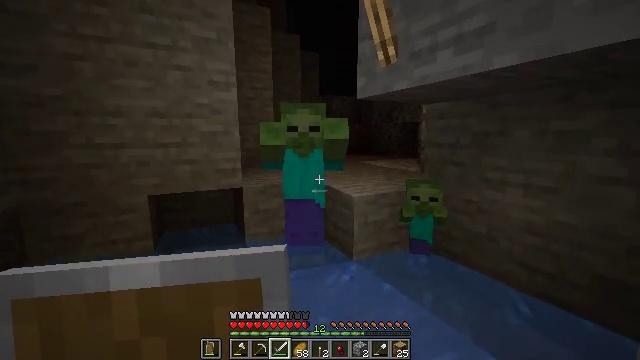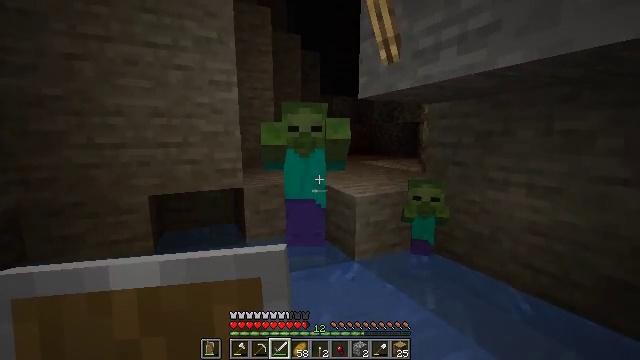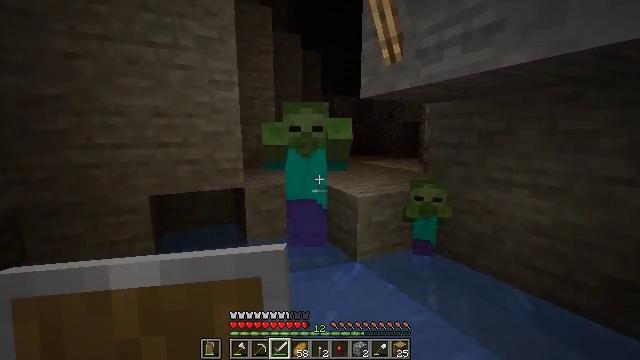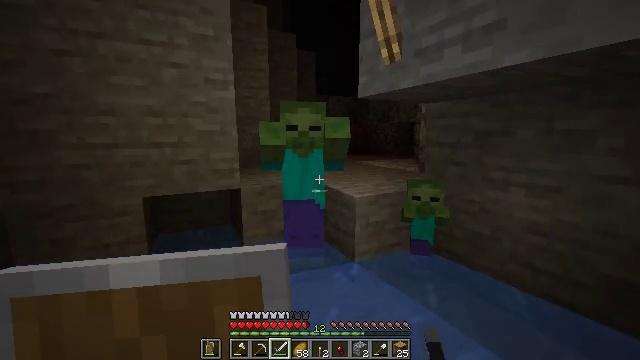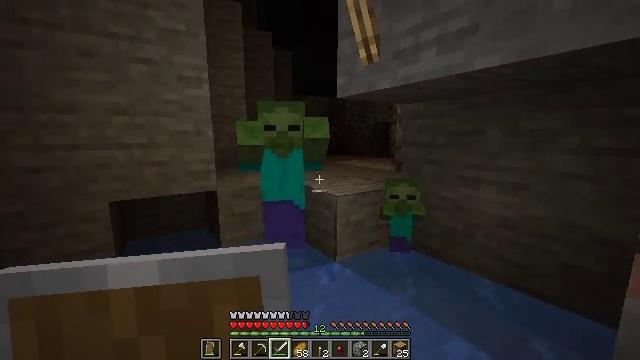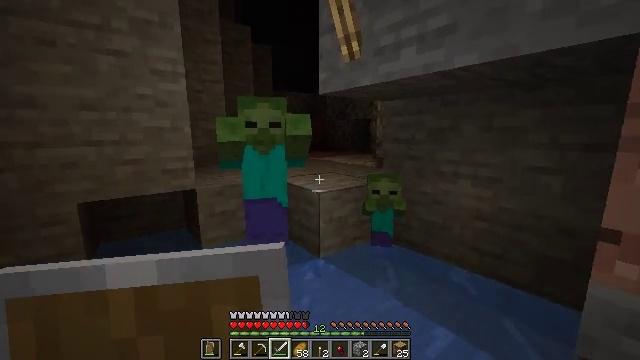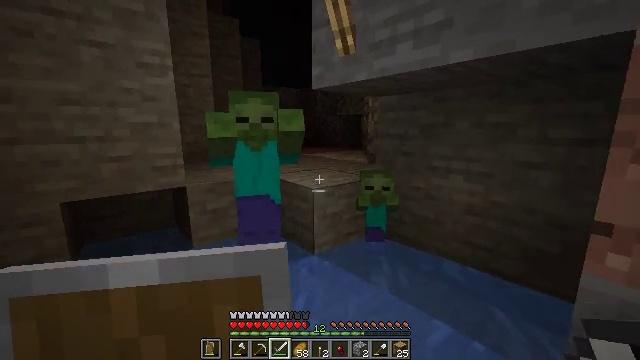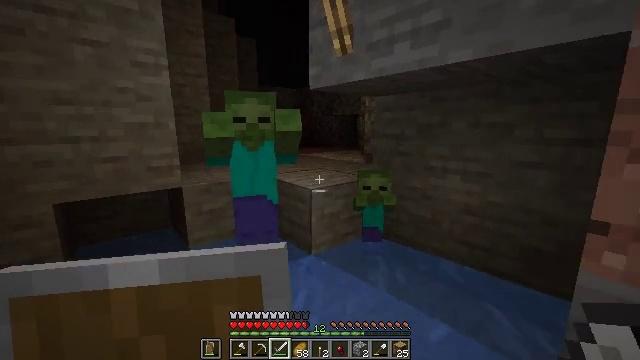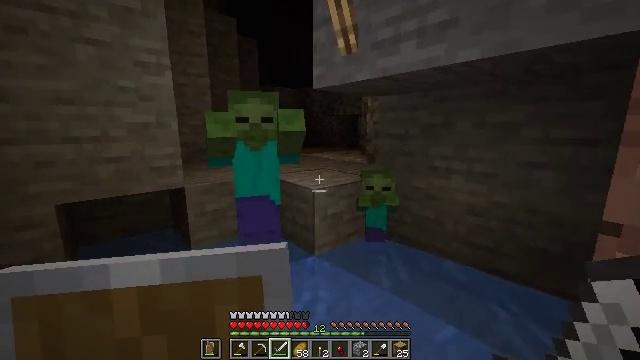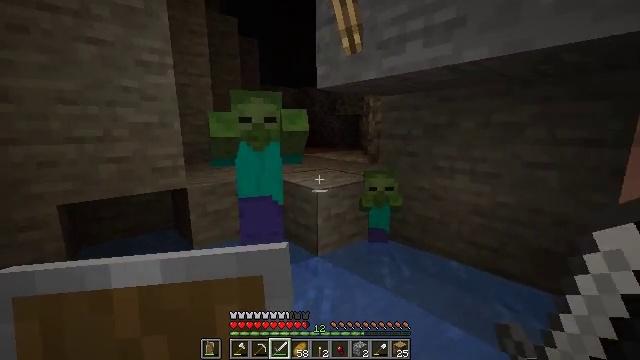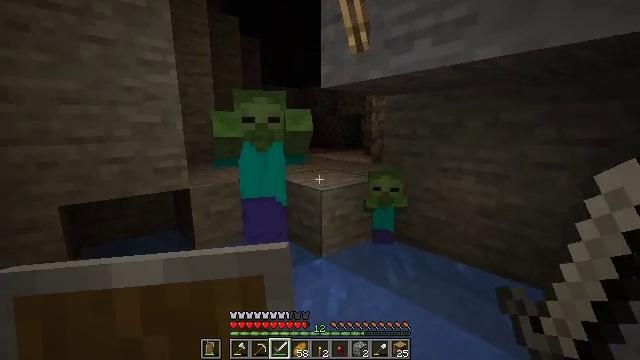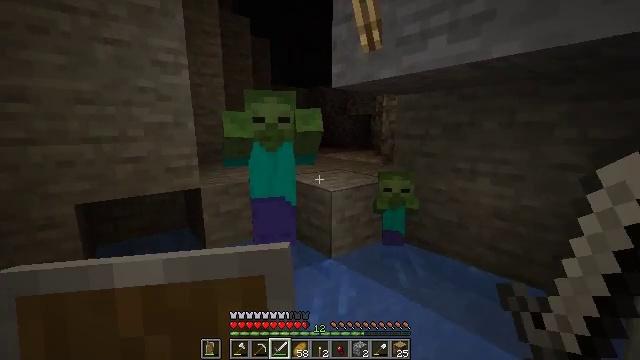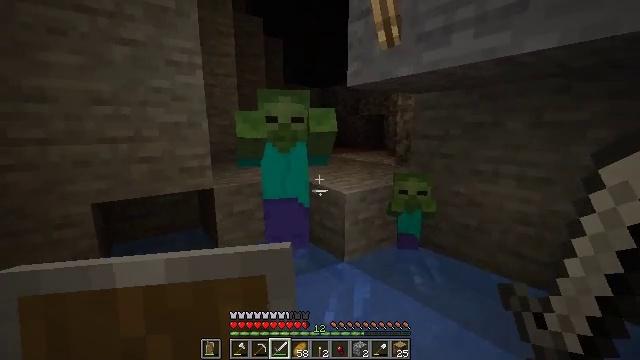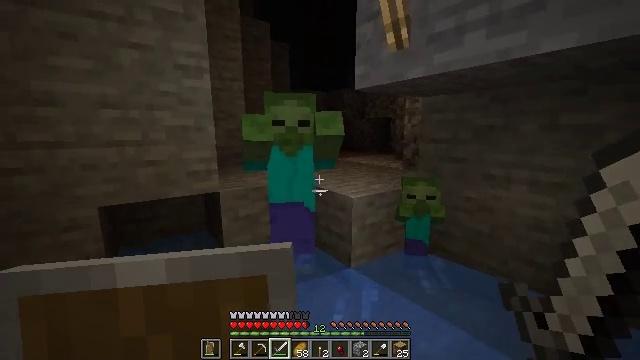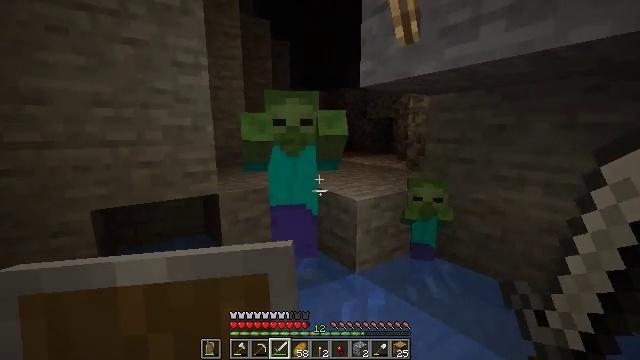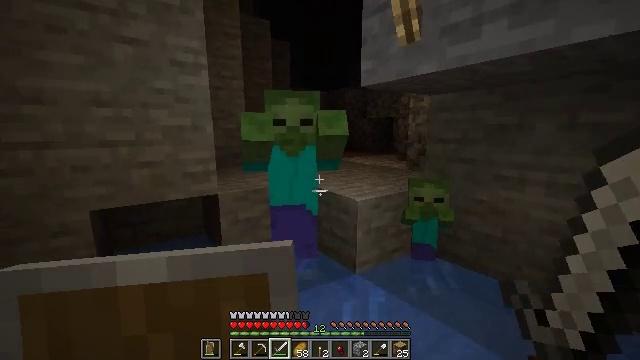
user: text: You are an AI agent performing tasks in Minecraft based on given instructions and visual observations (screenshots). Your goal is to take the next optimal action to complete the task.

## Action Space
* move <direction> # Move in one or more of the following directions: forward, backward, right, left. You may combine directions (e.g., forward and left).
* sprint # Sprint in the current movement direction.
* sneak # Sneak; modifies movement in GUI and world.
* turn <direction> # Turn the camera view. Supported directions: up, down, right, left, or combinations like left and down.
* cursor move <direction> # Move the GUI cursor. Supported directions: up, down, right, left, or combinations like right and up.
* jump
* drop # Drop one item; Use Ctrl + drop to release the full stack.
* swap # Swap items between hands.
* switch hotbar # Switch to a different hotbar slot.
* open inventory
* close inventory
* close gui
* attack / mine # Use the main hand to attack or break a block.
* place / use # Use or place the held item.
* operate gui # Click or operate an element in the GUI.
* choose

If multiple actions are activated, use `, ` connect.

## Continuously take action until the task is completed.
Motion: motion action
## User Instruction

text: Kill mobs.
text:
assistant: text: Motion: move left
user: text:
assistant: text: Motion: move left
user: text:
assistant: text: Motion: move left, turn right
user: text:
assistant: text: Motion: move left, turn right
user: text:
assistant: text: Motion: move left, turn right
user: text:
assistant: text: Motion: move left, turn right
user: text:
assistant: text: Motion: move left
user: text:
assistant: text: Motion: move left
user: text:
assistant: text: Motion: move left
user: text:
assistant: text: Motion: move forward and move left
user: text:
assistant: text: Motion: move forward and move left, turn left
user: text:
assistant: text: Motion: move forward and move left, turn left
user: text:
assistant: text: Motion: move forward and move left, turn left
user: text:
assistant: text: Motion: move forward and move left
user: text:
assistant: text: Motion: move forward and move left
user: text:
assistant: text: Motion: move forward and move left, attack / mine
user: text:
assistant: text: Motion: move left, attack / mine
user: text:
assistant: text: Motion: move left, turn right, attack / mine
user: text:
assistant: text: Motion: move back and move left
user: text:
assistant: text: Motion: move back and move left
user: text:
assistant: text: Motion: no_op